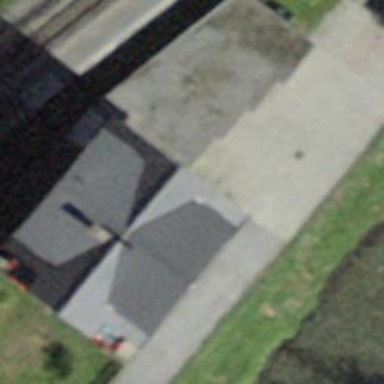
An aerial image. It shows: Building with tiled roof.